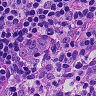
Metastatic tissue present: no